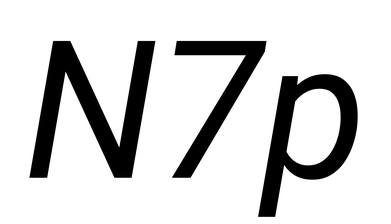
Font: Roboto-Italic_Italic